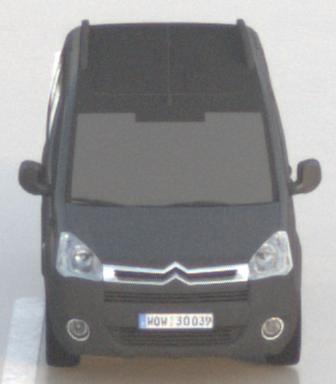
Make: Citroen
Model: Berlingo Kombi VTi 120
Detailed model: Berlingo (II) Kombi
Model produced from: 2009/12
Model produced until: 2012/03
Doors: 5
Color: gray
Road condition: wet road
Daytime: sunrise or sunset
Contrast: low contrast